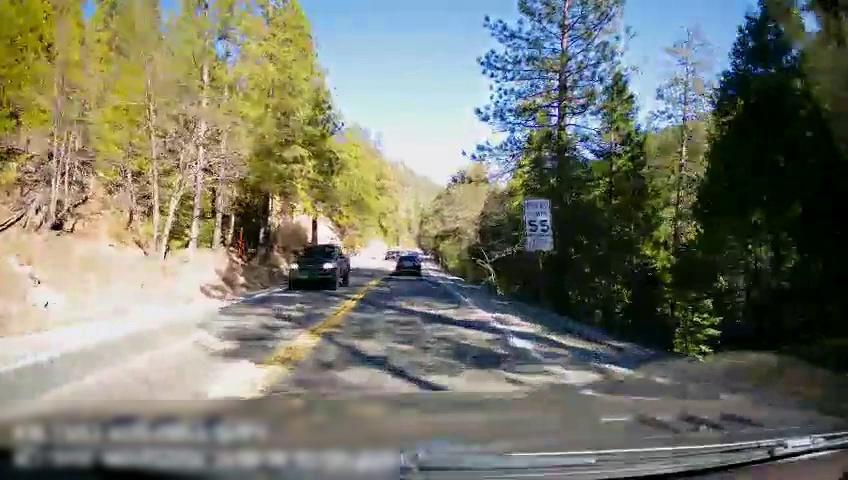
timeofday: Day
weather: Sunny
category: Drivable Space
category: Vehicles | SUV
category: Vehicles | Car
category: Vehicles | Car
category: Lanes | Opposite Lane
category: Lanes | Current Lane
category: Lanes | Current Lane
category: Traffic | Signs
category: Traffic | Signs